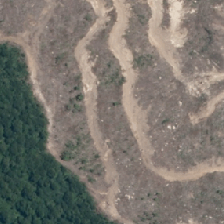
Land cover: harvested_forest